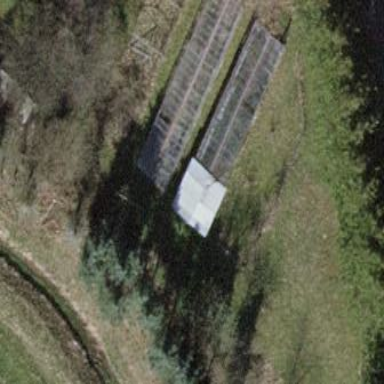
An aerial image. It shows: Greenhouse.